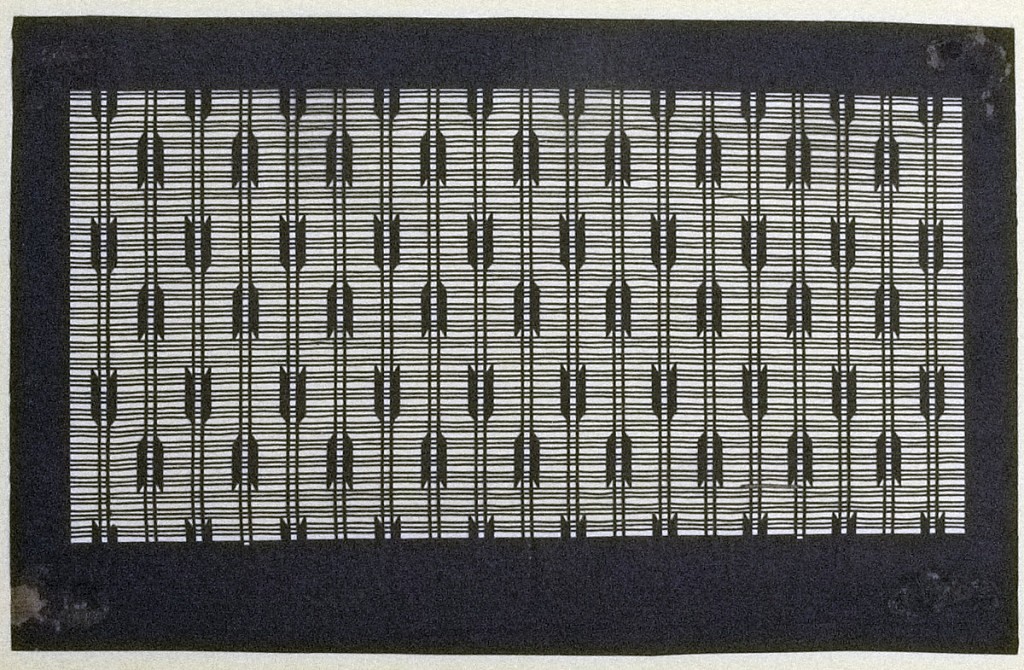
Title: Arrow Pattern
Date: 1780–1830
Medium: Mulberry paper (kozo washi) treated with fermented persimmon tannin (kakishibu)
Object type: Katagami
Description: The repeated yabane (arrow) pattern contains a row of arrows facing north and  with an alternating row facing south. Horizonal lines are caved across the screen creating a geometric lattice  pattern. There is use of wear on all four corners of the stencil.